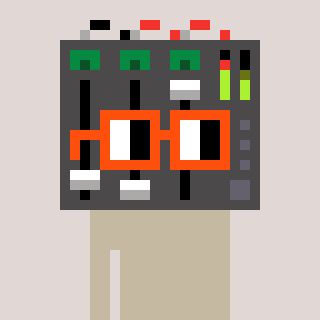
a pixel art character with square orange glasses, a mixer-shaped head and a foggrey-colored body on a warm background